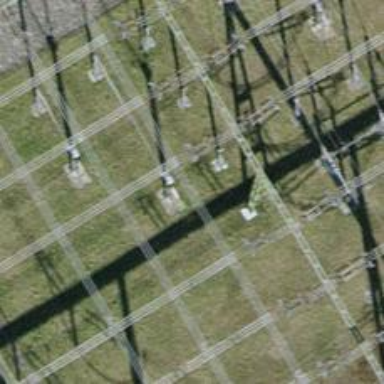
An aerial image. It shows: Bay for power lines.